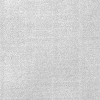
Atmospheric dust classification: dusty